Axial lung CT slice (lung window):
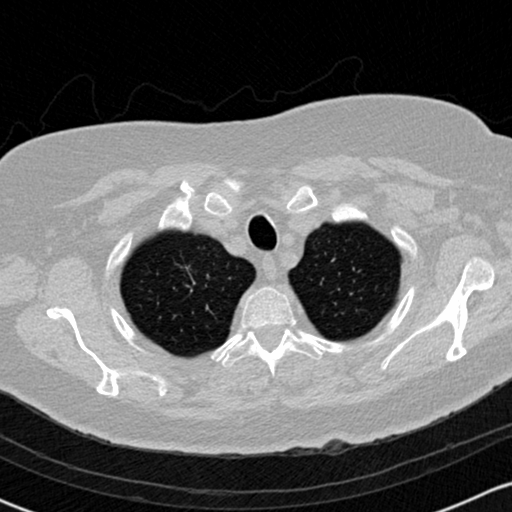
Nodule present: no